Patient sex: M
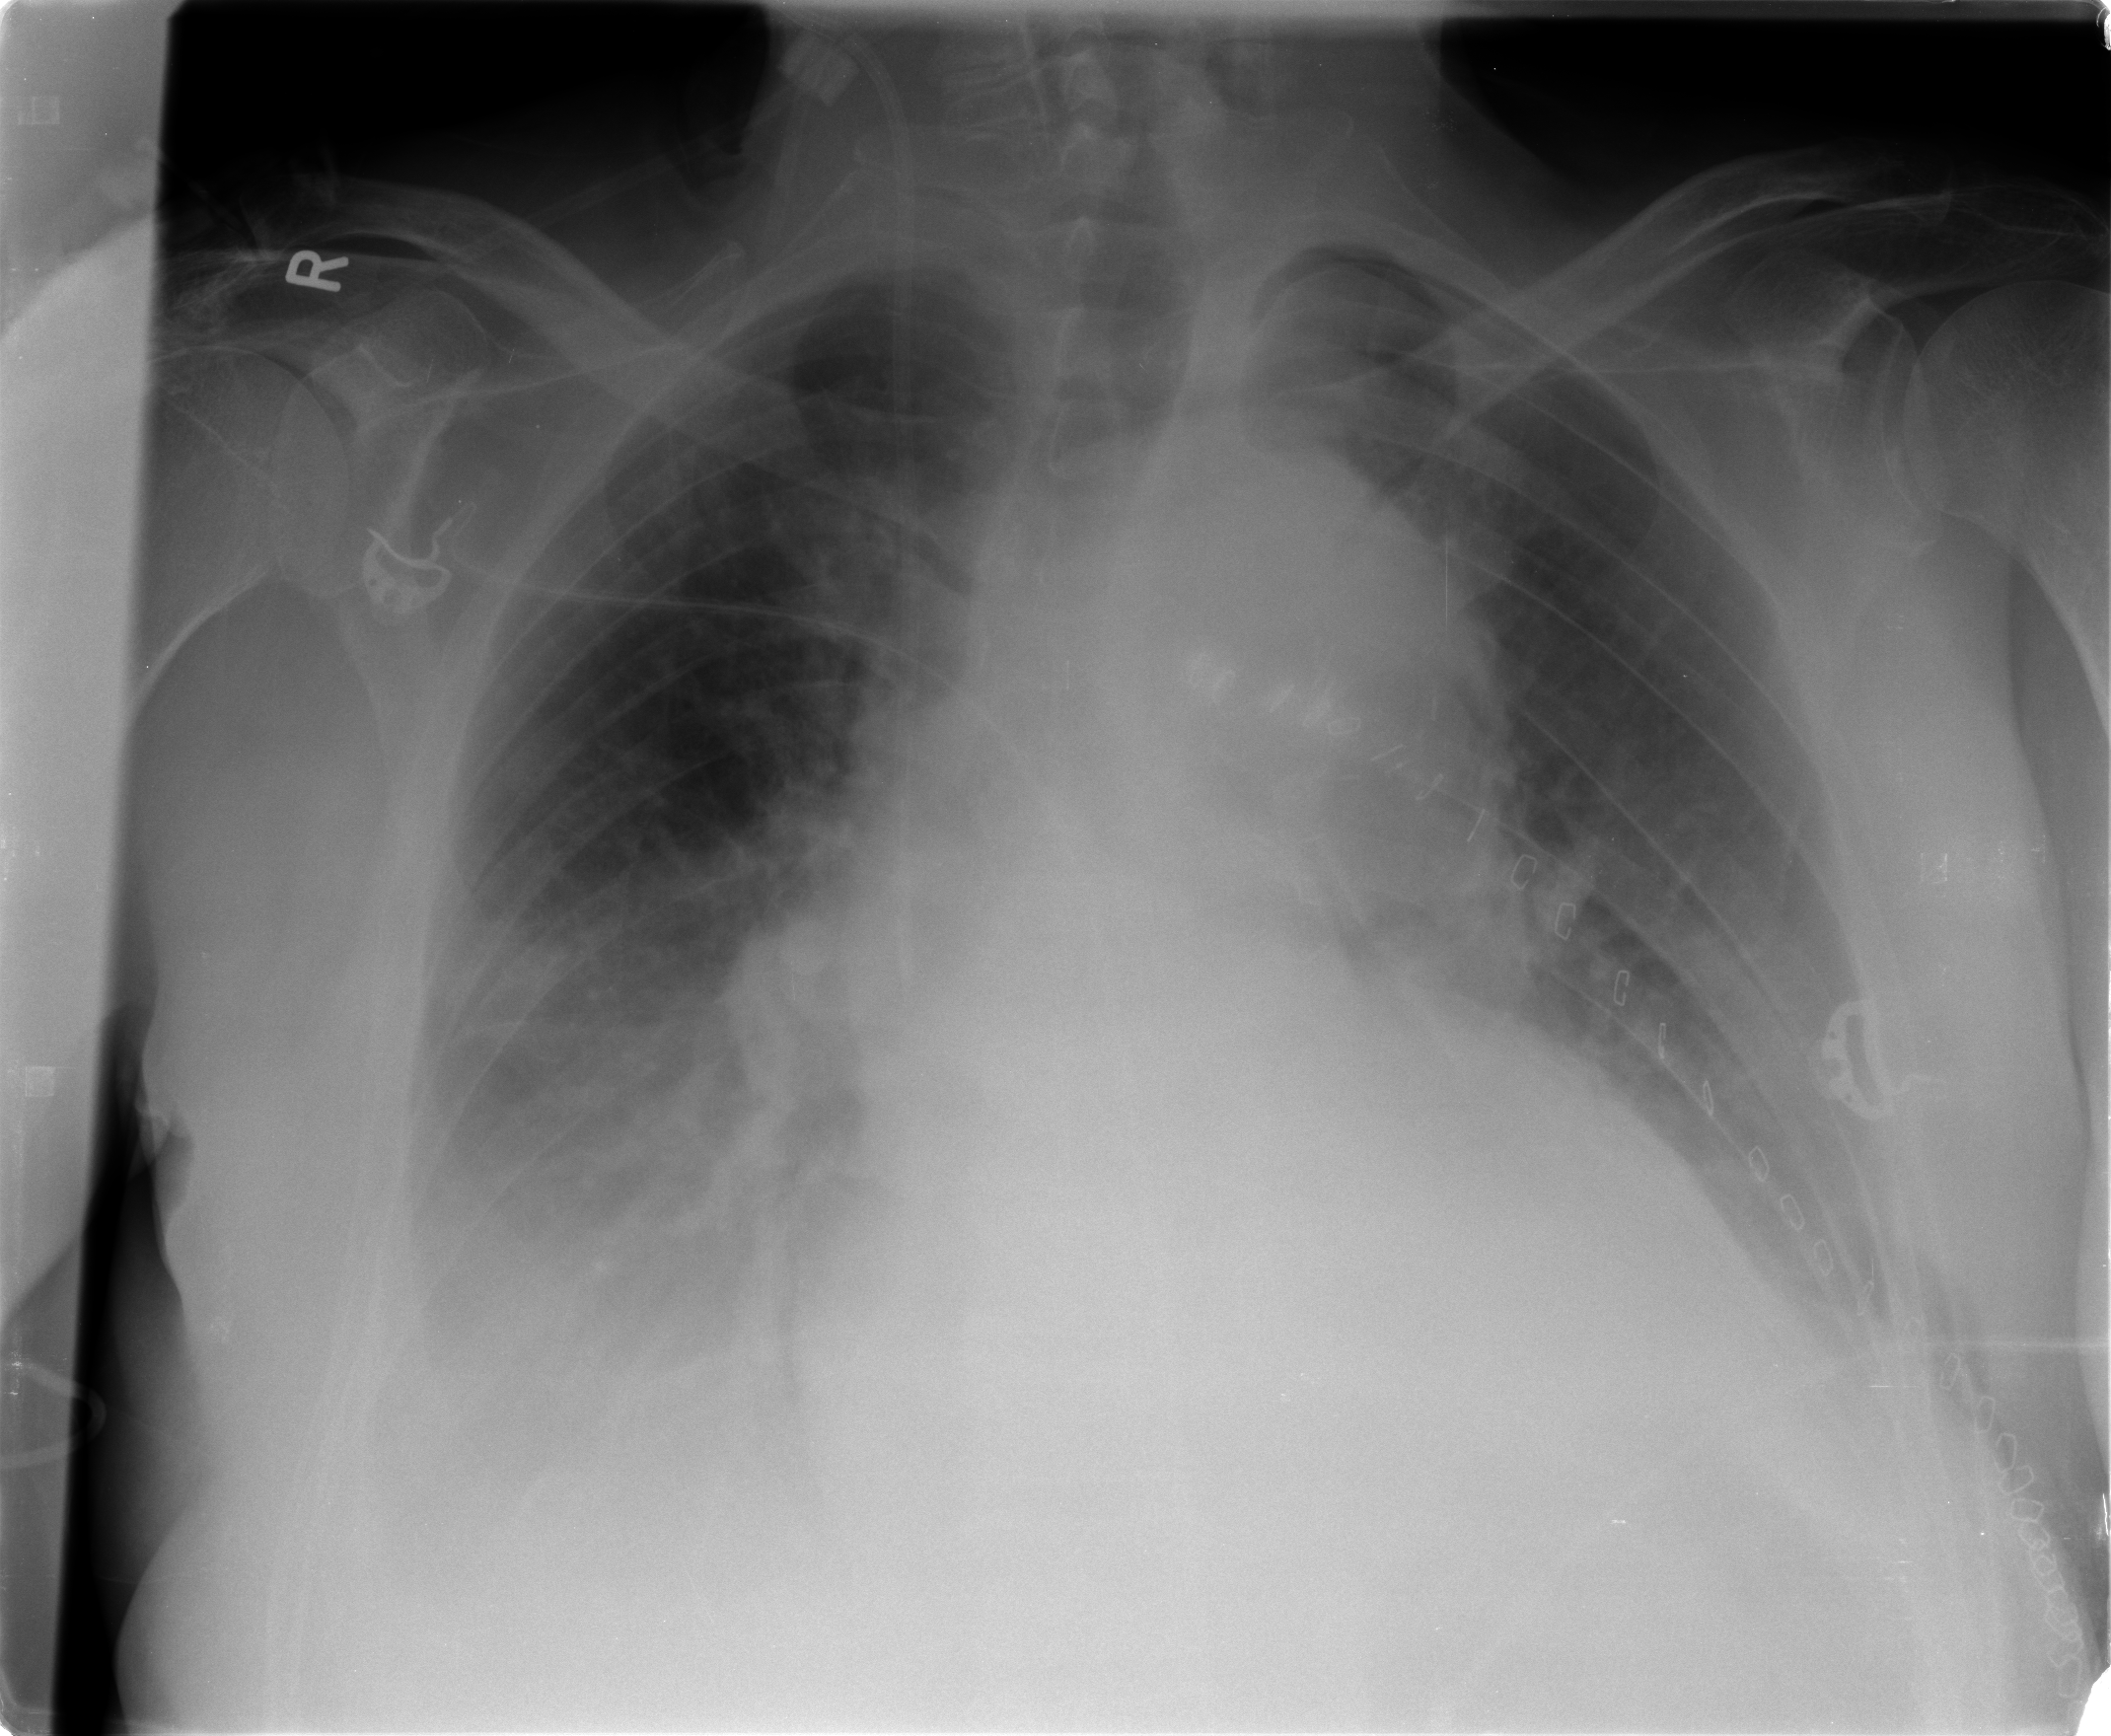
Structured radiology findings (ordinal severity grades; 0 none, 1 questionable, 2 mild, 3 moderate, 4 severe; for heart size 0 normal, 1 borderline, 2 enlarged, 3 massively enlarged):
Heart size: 2
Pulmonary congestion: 1
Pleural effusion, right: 2
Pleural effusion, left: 1
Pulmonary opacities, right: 0
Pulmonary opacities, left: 0
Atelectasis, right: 2
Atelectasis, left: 2